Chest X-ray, PA view. Patient: 63 years old, sex M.
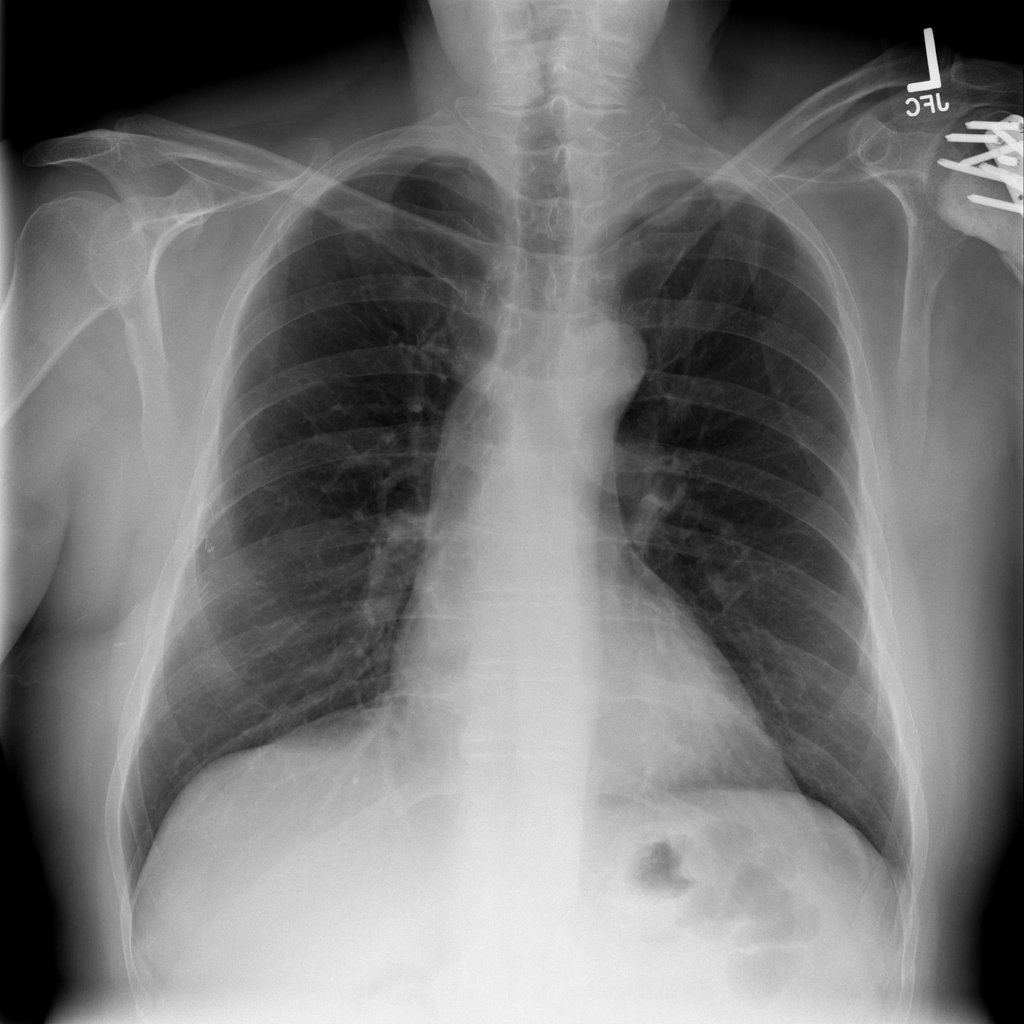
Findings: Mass